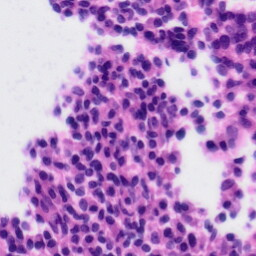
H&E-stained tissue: Tonsil